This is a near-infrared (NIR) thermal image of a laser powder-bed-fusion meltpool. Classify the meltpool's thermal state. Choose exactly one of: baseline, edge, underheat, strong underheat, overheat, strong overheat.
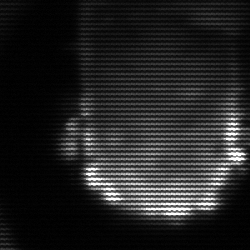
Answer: baseline